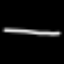
Label: line